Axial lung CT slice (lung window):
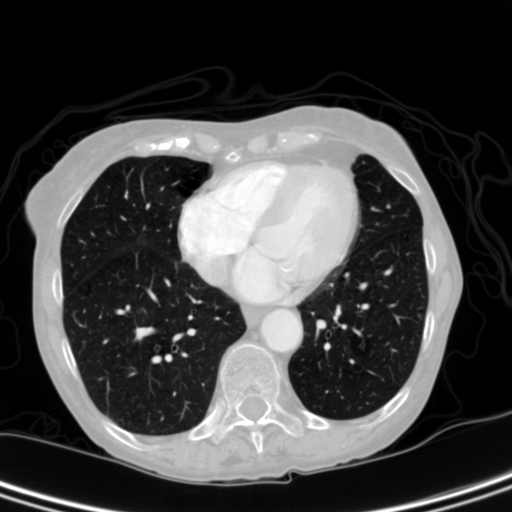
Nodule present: no